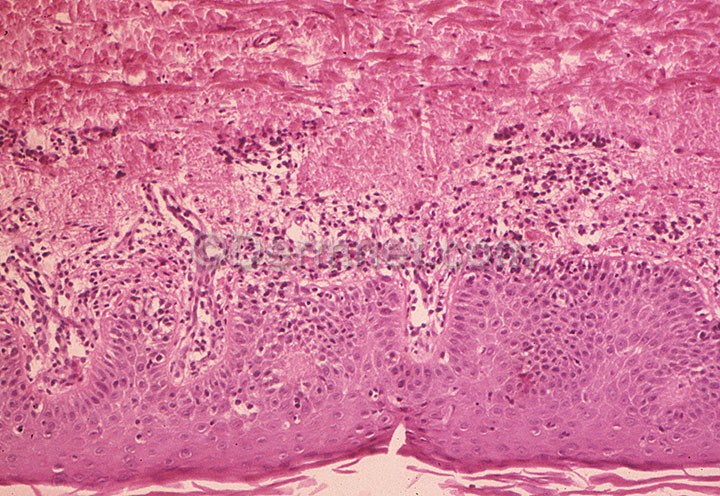
Disease: Psoriasis pictures Lichen Planus and related diseases